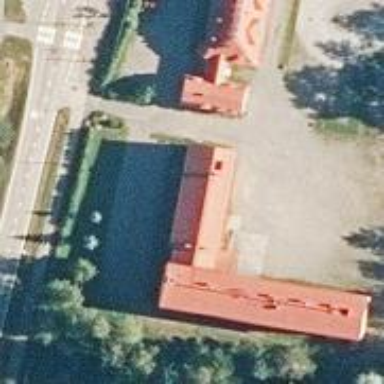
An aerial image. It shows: School building.